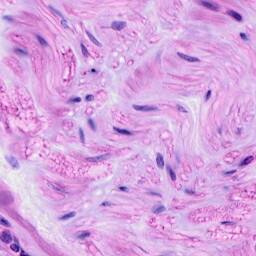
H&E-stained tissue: Breast